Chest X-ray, PA view. Patient: 82 years old, sex M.
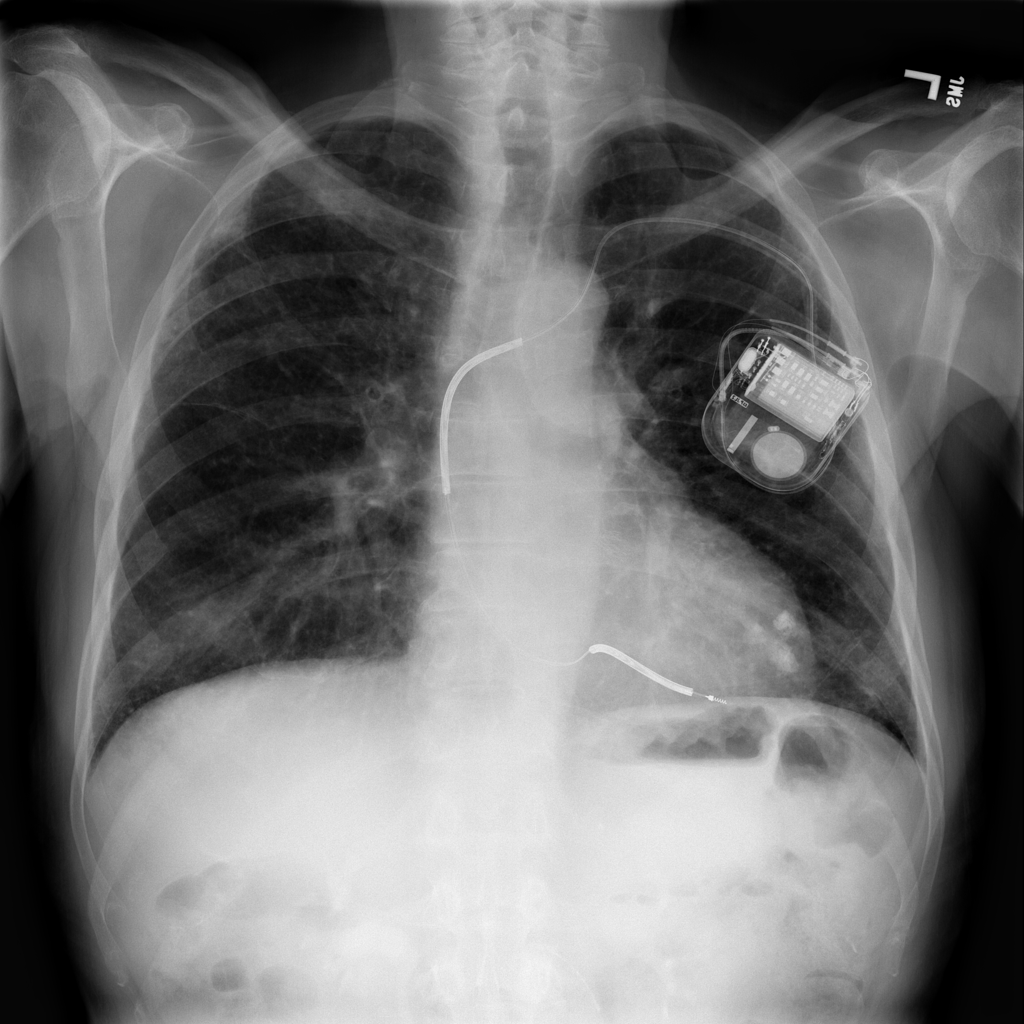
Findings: No Finding